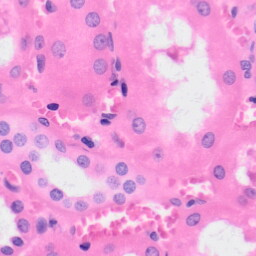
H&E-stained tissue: Kidney